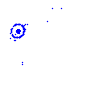
Particle: pion